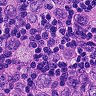
Metastatic tissue present: yes